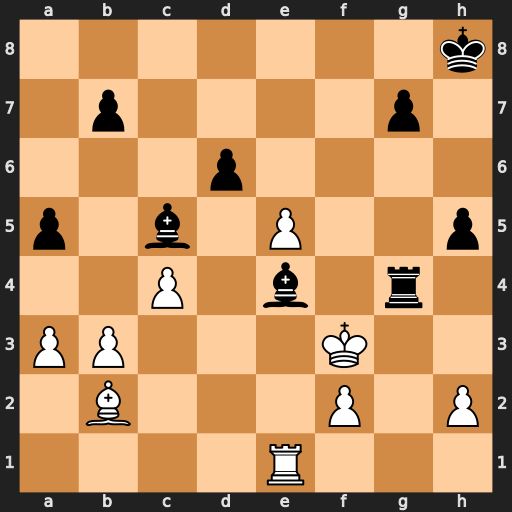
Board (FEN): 7k/1p4p1/3p4/p1b1P2p/2P1b1r1/PP3K2/1B3P1P/4R3
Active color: w
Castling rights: -
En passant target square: -
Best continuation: Rxe4 Rxe4 Kxe4